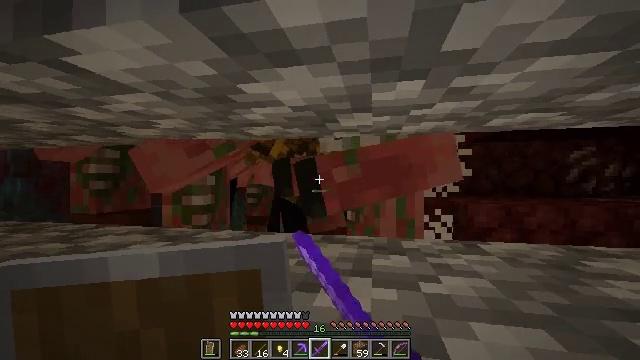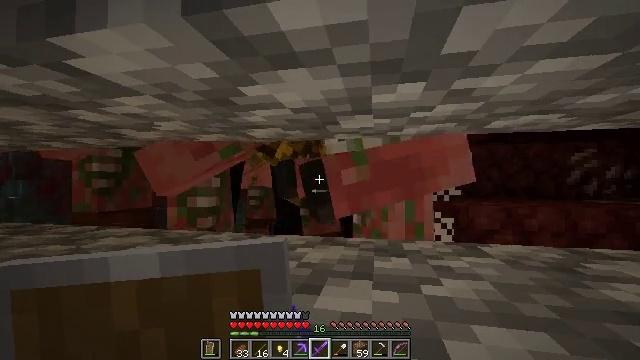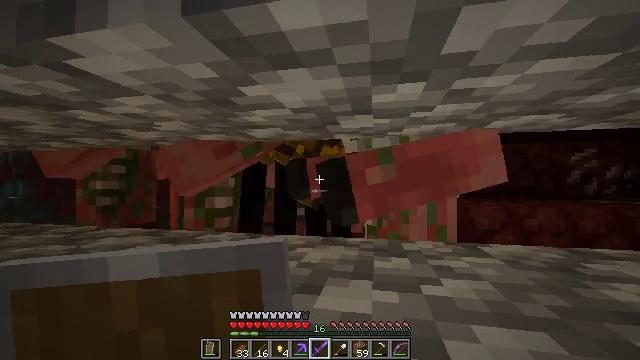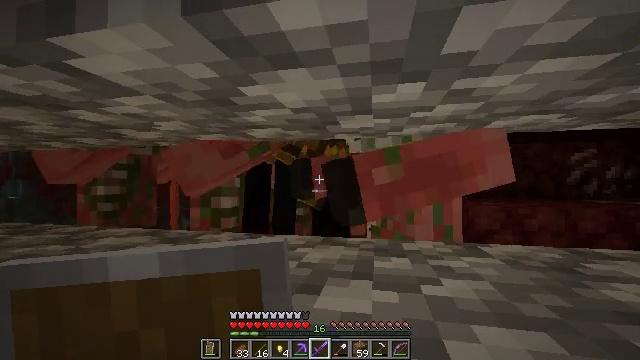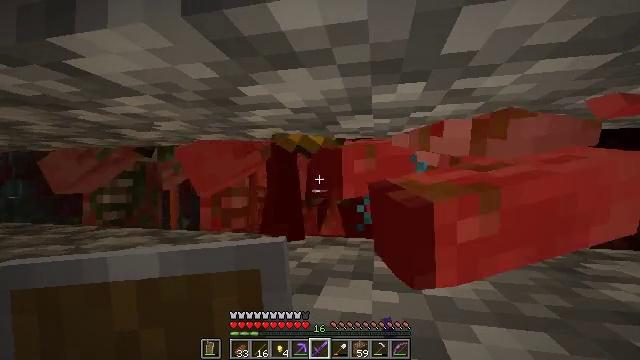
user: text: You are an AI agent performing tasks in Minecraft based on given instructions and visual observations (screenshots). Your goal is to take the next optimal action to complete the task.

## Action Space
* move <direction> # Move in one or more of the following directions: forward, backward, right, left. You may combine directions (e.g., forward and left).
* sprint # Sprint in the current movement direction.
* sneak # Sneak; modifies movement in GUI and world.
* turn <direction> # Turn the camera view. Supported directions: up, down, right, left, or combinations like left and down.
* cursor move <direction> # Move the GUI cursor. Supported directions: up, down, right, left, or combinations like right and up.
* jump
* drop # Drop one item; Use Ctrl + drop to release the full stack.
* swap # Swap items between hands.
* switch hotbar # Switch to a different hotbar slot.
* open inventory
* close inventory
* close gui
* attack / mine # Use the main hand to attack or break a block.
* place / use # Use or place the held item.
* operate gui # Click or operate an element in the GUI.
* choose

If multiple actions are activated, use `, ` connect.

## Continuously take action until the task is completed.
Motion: motion action
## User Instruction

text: Combat the zombified piglin.
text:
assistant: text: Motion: sneak, attack / mine
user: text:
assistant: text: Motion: sneak, attack / mine
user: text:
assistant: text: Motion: sneak
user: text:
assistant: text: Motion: sneak
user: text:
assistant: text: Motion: sneak